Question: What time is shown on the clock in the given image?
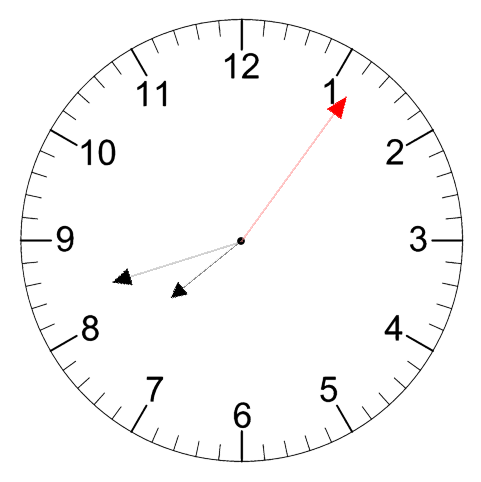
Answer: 07:42:06